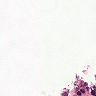
Metastatic tissue present: no